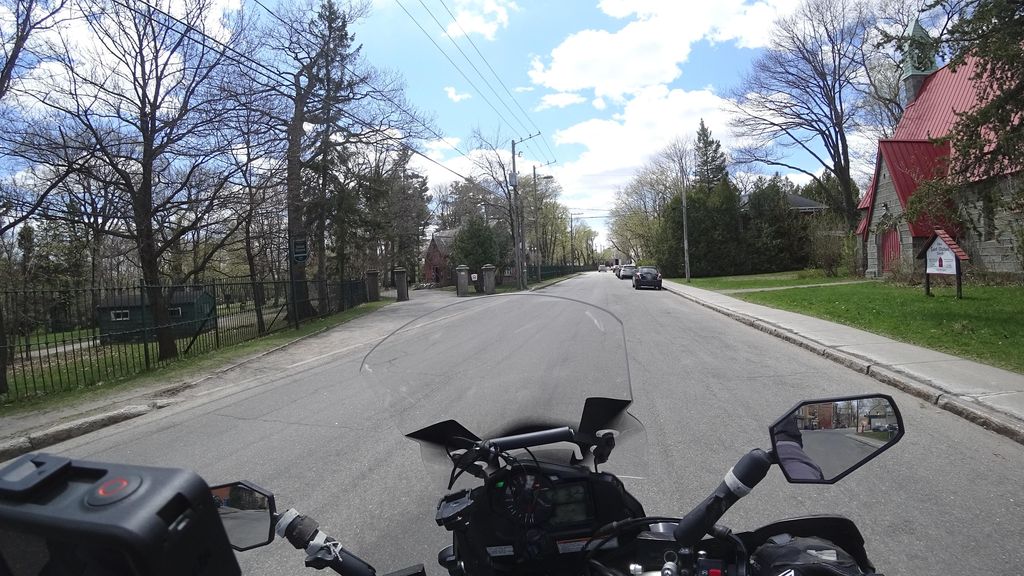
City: quebec_city